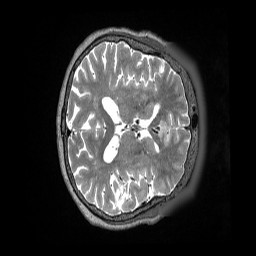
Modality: T2w
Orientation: axial
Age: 77
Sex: female